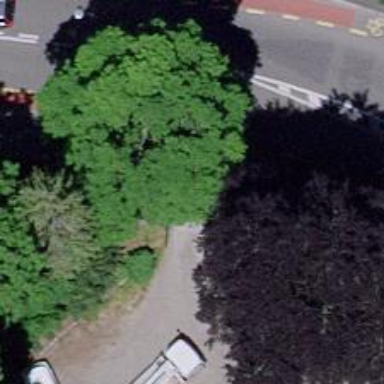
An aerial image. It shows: Avenue lined with trees.